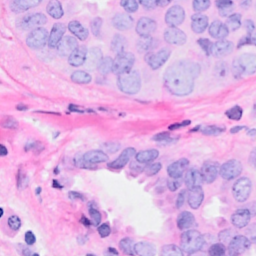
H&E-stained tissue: Breast